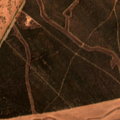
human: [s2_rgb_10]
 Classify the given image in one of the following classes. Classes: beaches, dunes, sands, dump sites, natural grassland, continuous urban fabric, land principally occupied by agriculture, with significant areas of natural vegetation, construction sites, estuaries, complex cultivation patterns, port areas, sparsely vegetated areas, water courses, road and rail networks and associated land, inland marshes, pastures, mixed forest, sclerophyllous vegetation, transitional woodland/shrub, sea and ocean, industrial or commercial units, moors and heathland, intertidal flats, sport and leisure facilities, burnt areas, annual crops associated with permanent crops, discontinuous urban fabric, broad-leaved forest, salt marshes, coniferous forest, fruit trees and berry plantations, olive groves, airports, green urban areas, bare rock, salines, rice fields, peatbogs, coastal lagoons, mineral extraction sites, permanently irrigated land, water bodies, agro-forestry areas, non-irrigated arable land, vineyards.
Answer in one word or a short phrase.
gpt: non-irrigated arable land, agro-forestry areas, broad-leaved forest